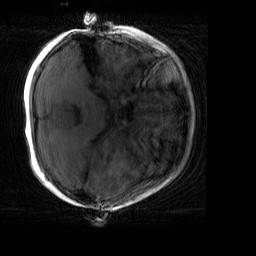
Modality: T1w
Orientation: axial
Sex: female
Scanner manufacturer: siemens
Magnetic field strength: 3 T
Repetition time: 1.9 s
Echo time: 0.00243 s